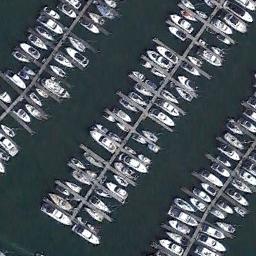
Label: harbor